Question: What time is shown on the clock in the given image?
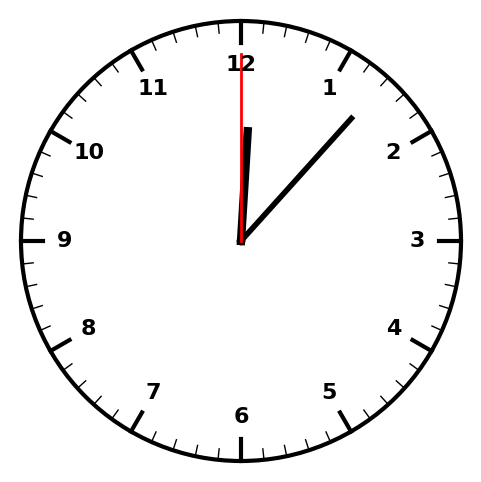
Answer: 12:07:00